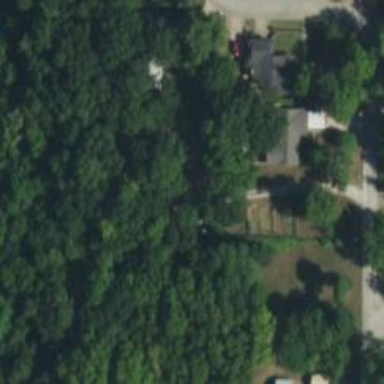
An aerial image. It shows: Driveway leading to service road.